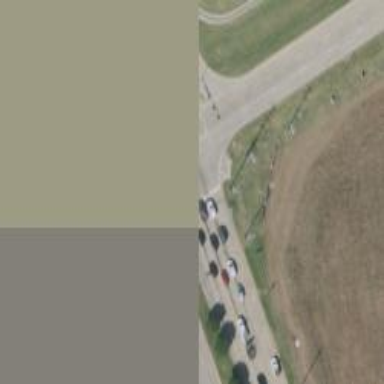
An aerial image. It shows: Secondary road with frontage road.